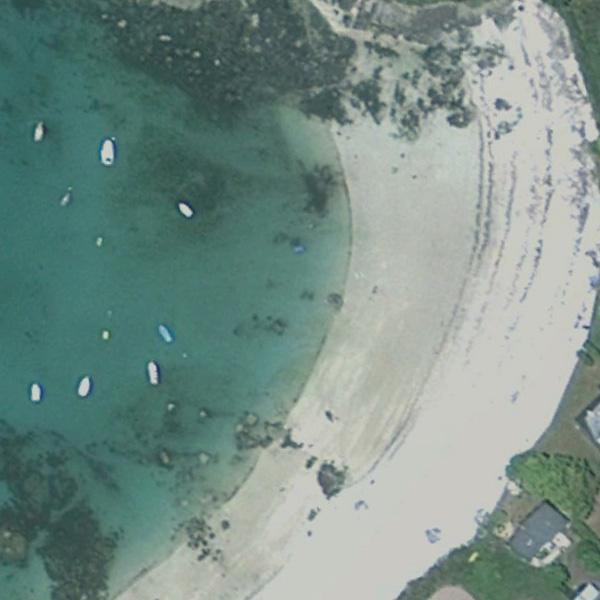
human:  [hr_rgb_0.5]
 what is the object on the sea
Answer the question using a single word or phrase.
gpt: ship